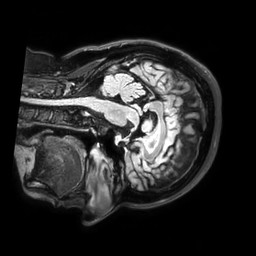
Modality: FLAIR
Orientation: sagittal
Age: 29
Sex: female
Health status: healthy
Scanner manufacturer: philips
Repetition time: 4.8 s
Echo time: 0.2812 s